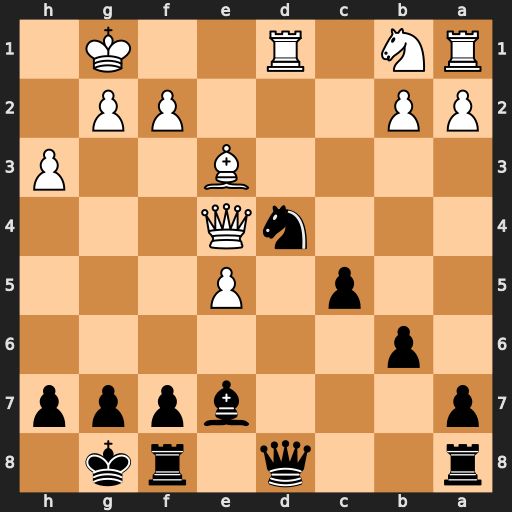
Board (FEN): r2q1rk1/p3bppp/1p6/2p1P3/3nQ3/4B2P/PP3PP1/RN1R2K1
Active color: b
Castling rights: -
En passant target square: -
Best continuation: Ne2+ Kh2 Qxd1